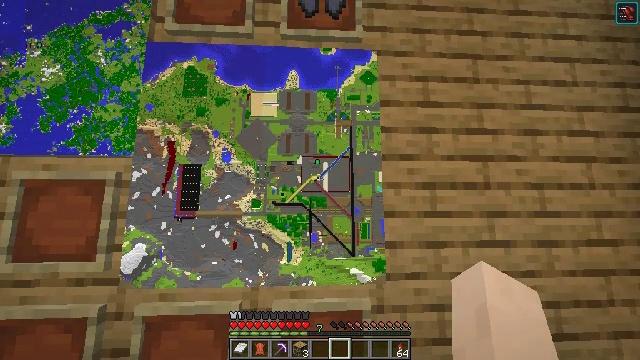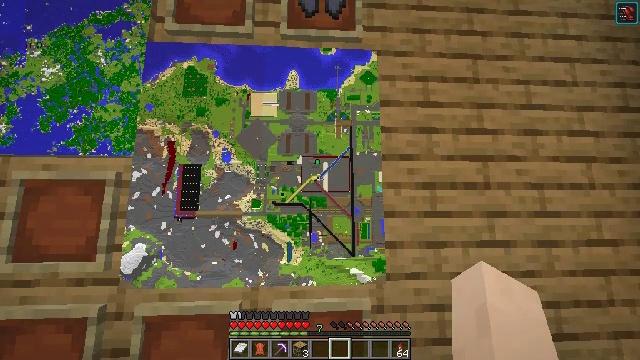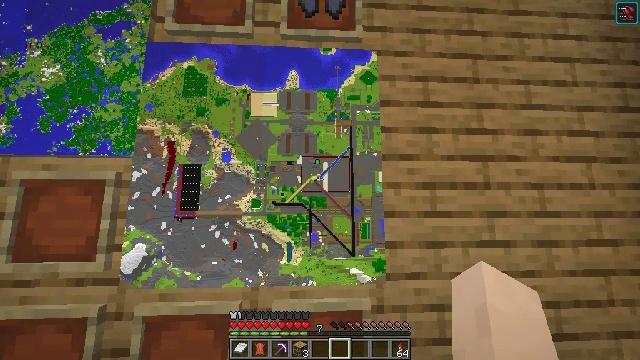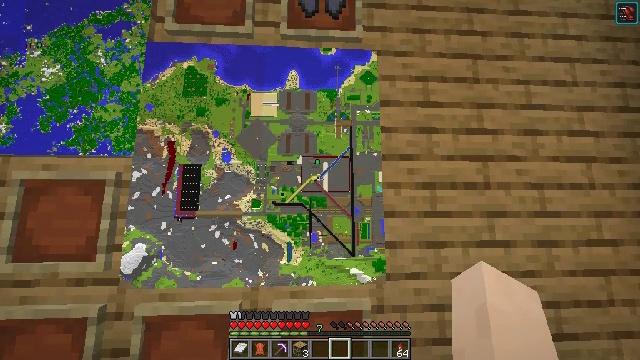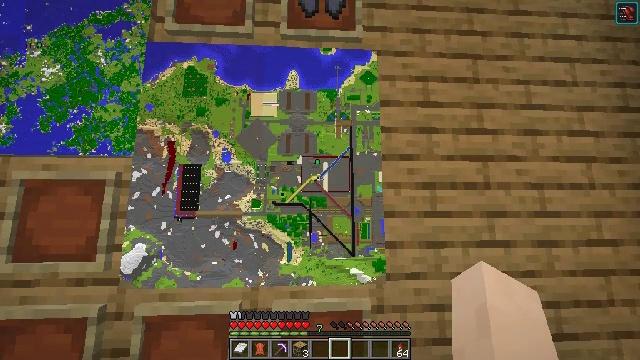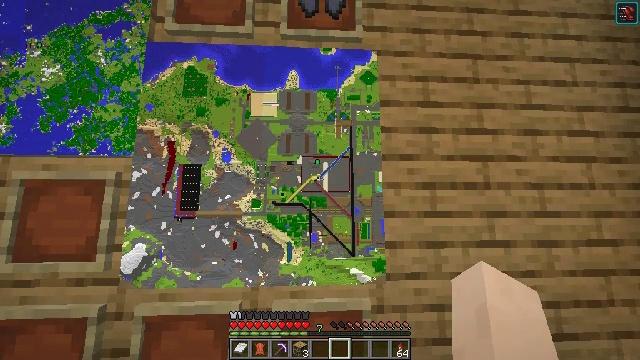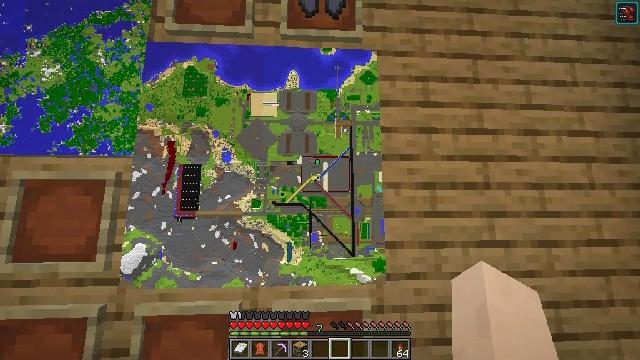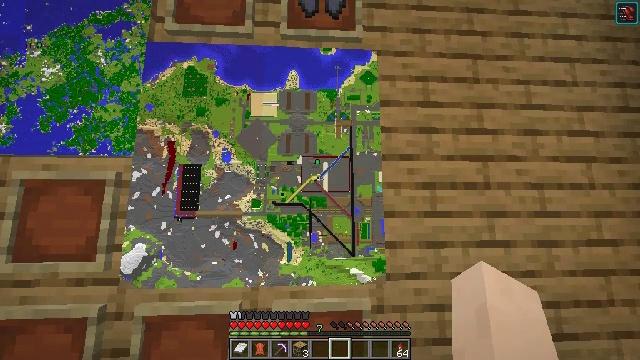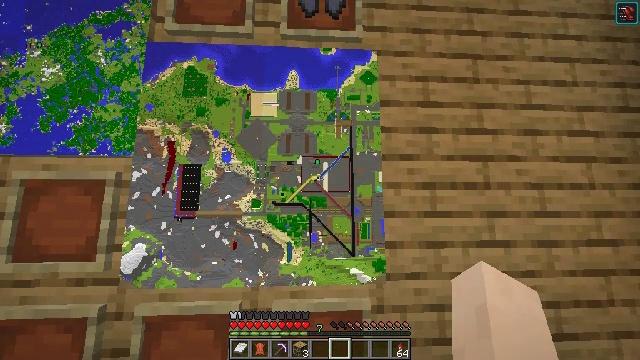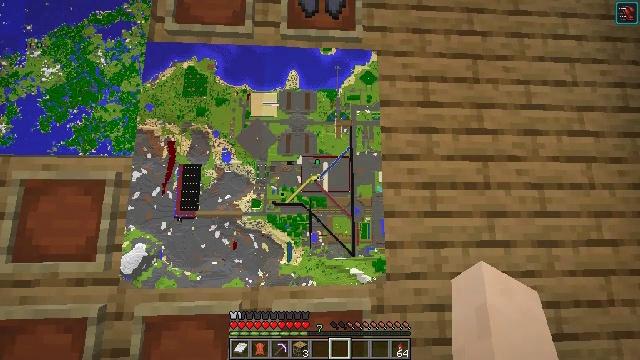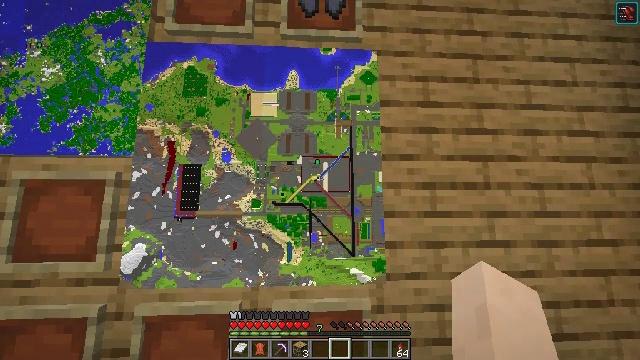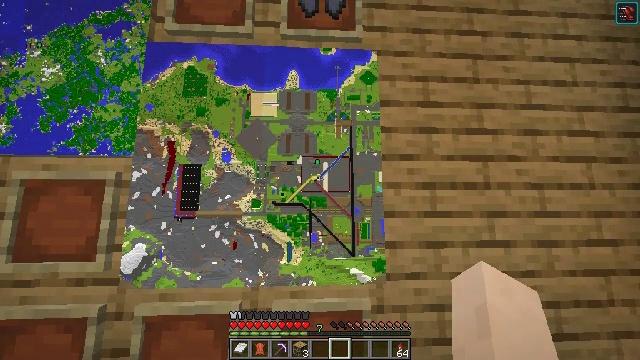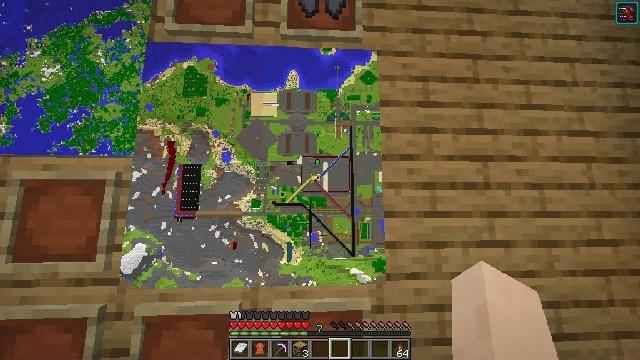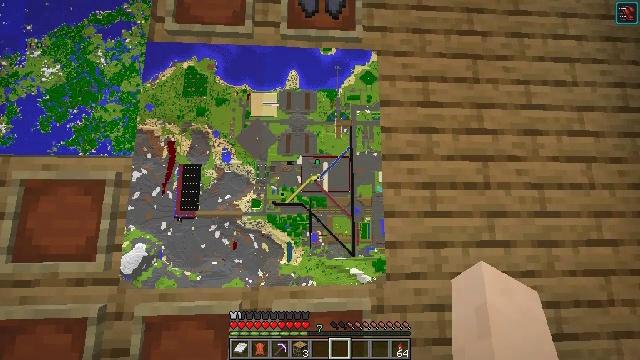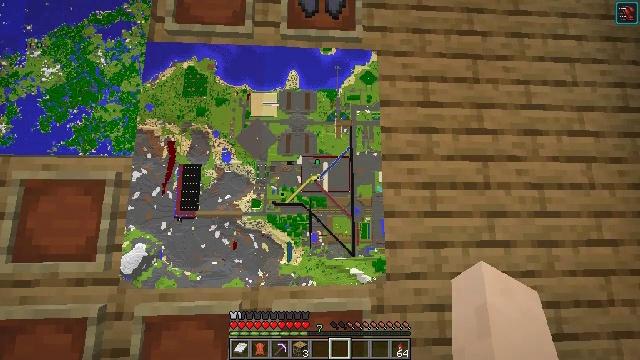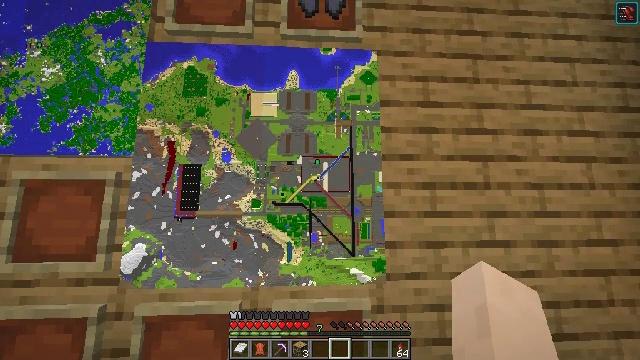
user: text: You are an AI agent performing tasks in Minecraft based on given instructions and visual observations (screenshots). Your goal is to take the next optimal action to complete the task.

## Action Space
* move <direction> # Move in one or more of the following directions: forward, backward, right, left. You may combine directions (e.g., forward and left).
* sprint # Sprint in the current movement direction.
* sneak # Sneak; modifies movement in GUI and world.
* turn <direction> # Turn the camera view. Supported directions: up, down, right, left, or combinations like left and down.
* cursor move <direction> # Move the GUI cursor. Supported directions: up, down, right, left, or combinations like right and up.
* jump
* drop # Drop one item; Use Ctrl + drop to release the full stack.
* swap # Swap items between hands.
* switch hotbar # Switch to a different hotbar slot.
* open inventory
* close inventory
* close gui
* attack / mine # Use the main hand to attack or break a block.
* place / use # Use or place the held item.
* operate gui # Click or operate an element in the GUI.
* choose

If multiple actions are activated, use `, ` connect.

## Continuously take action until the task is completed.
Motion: motion action
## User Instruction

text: Combine redstone and iron ingots in the crafting table to make a compass.
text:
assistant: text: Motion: no_op
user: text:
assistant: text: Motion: no_op
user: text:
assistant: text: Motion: no_op
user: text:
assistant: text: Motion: no_op
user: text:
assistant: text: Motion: no_op
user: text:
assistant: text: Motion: no_op
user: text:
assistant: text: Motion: no_op
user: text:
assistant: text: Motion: no_op
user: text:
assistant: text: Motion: no_op
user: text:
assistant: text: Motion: no_op
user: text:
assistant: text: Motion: no_op
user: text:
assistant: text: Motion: no_op
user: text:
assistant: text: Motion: no_op
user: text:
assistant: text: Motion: no_op
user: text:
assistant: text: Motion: no_op
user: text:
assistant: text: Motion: no_op
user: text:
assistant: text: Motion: no_op
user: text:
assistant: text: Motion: no_op
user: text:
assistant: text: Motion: no_op
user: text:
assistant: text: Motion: no_op
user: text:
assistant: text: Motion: no_op
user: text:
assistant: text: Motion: no_op
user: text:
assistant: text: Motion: no_op
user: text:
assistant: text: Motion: no_op
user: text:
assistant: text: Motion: no_op
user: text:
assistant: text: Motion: no_op
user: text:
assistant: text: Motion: no_op
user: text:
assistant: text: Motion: no_op
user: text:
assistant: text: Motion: no_op
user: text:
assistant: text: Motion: no_op